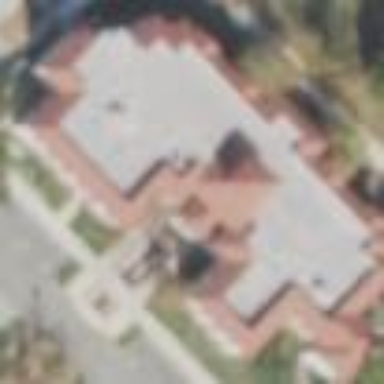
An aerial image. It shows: College building.